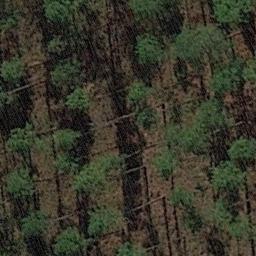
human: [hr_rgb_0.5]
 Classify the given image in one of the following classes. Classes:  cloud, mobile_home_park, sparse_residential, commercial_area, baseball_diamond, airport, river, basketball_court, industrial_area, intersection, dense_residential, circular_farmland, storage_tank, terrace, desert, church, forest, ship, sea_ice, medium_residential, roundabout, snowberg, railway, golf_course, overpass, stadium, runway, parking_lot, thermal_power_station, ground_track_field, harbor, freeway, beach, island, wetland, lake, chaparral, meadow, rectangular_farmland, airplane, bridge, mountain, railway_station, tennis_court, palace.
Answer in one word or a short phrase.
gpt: forest